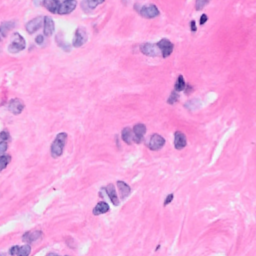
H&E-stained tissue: Breast